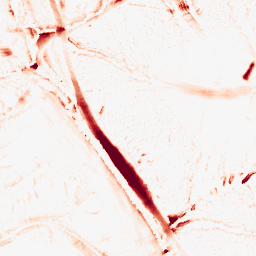
Category: morphological
Decomposition family: morphological
Decomposition parameters: operation: opening
size: 10
Upsampling method: sinc_blackman
Upsampling parameters: scale: 4
kernel_size: 16
Upsampling scale: 4